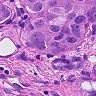
Metastatic tissue present: yes